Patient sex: M
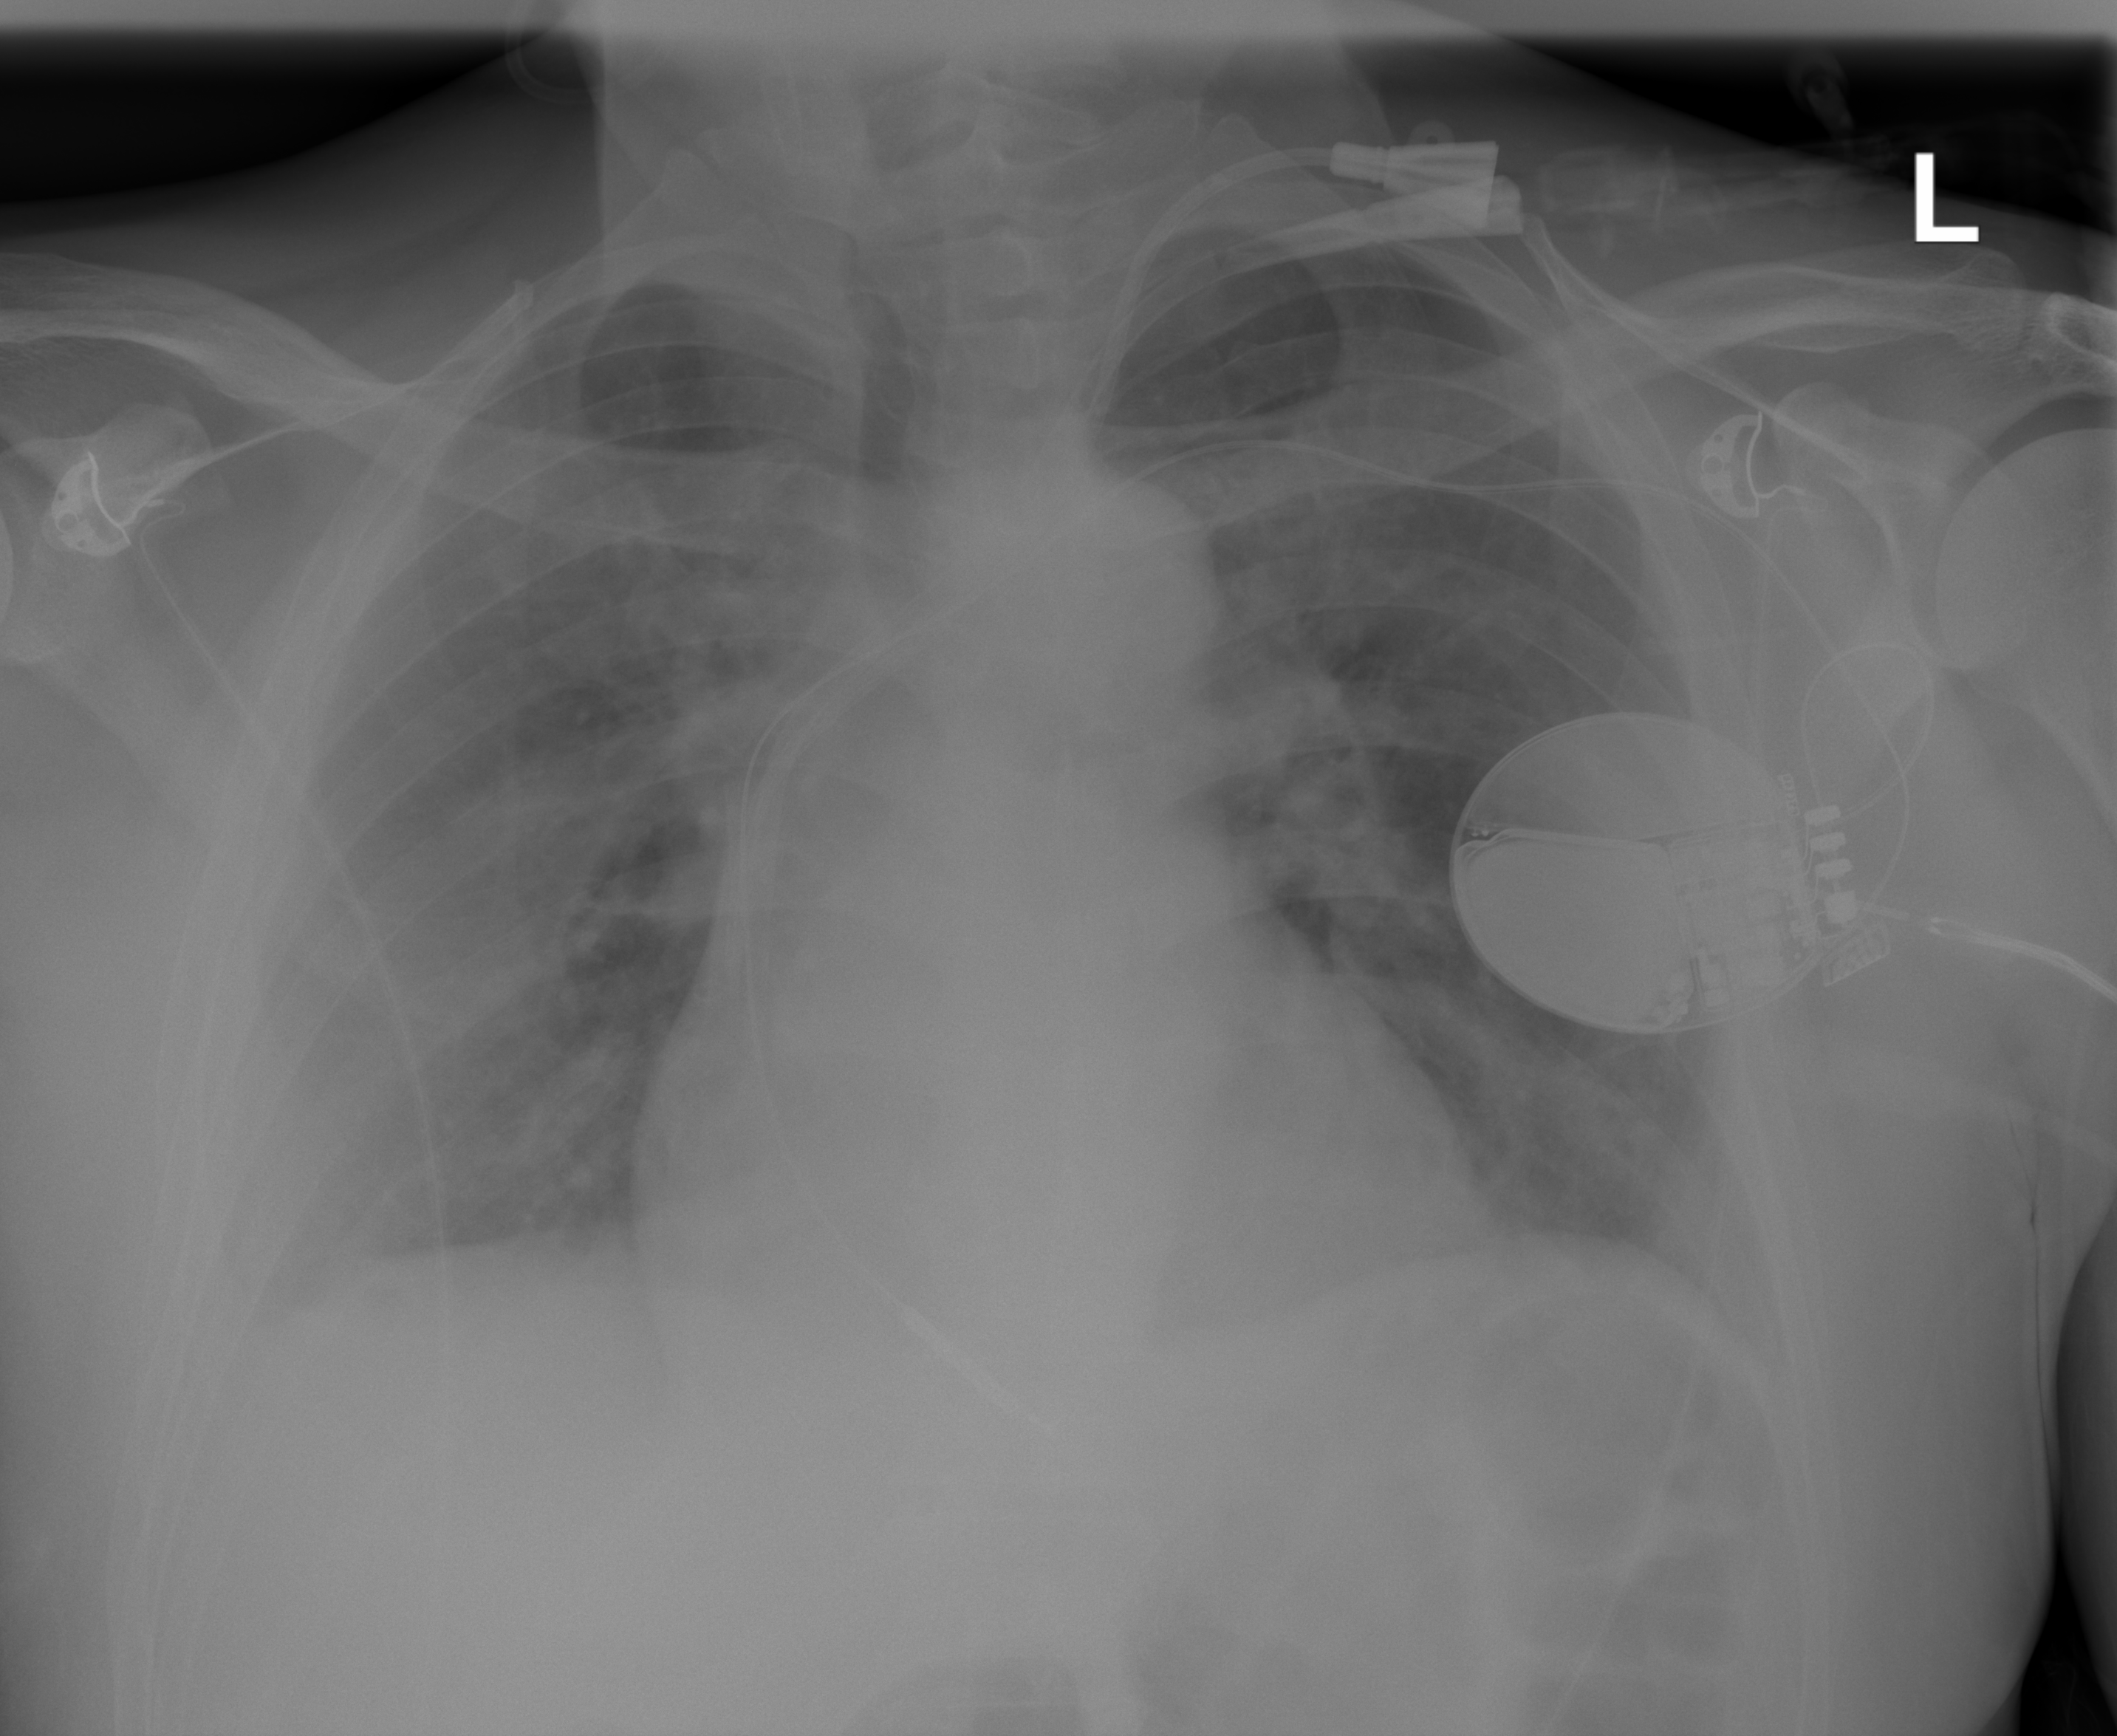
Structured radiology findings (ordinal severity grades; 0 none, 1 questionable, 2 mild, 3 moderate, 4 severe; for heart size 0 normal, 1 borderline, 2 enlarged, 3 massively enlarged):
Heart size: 2
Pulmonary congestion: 2
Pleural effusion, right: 2
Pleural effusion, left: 0
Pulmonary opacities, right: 0
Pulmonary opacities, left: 0
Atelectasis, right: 2
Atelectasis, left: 0